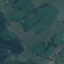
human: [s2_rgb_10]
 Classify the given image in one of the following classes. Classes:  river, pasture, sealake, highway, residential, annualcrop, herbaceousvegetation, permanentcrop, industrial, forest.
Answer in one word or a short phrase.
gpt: Pasture